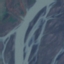
Land use / land cover class: River